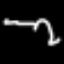
Label: squiggle